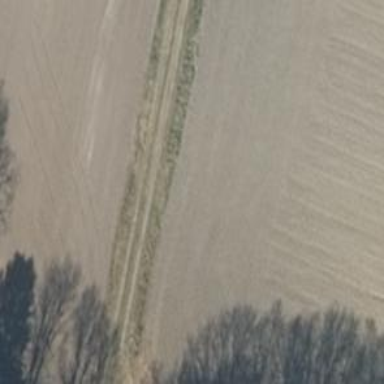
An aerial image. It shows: Sandy track road with grade4 tracktype.